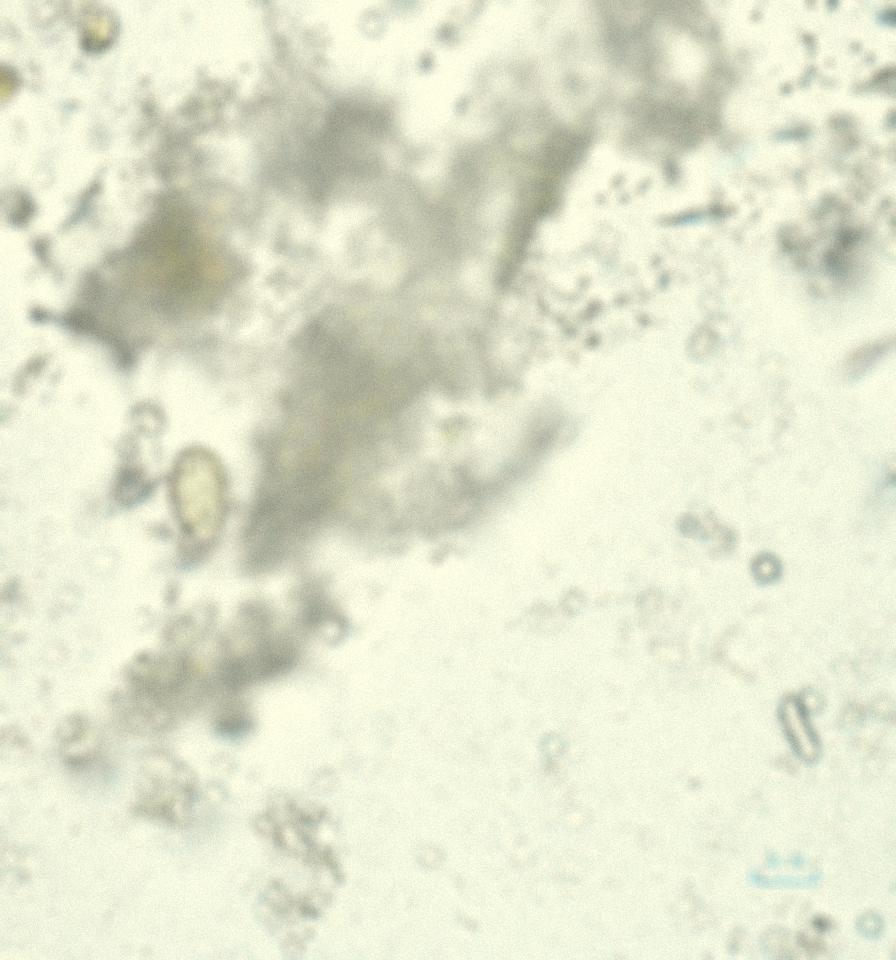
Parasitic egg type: Opisthorchis viverrine